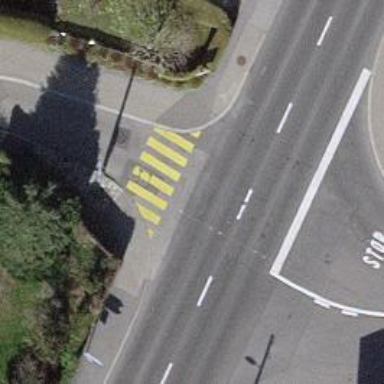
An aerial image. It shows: Secondary road with asphalt surface. Both sides of the road have sidewalks. There are trolley wires installed along the road.